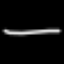
Label: line